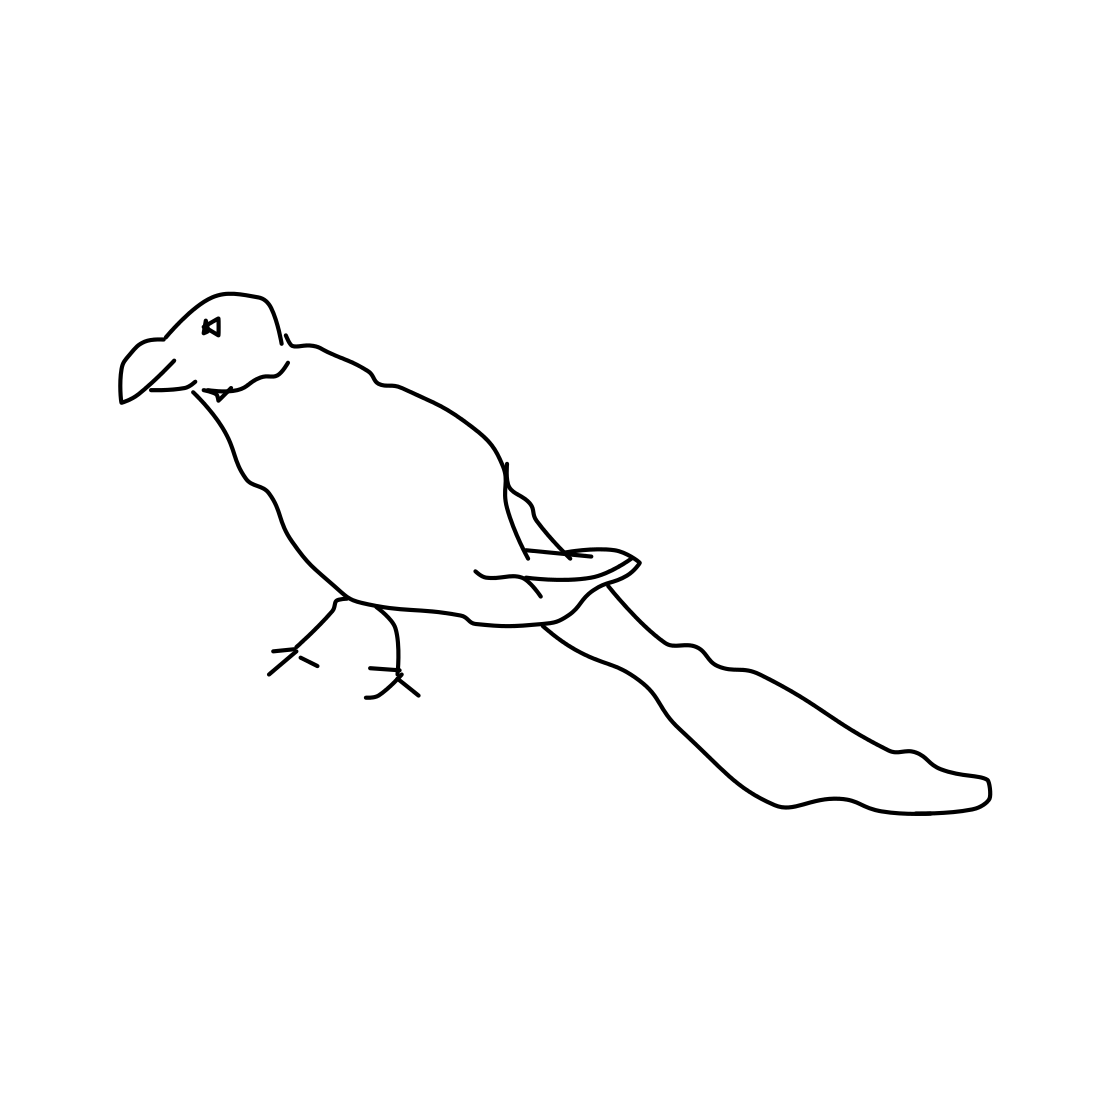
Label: parrot